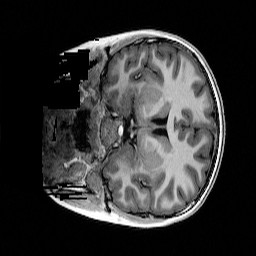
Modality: T1w
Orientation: coronal
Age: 12
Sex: male
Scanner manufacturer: siemens
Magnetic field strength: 3 T
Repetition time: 4 s
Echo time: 0.00289 s